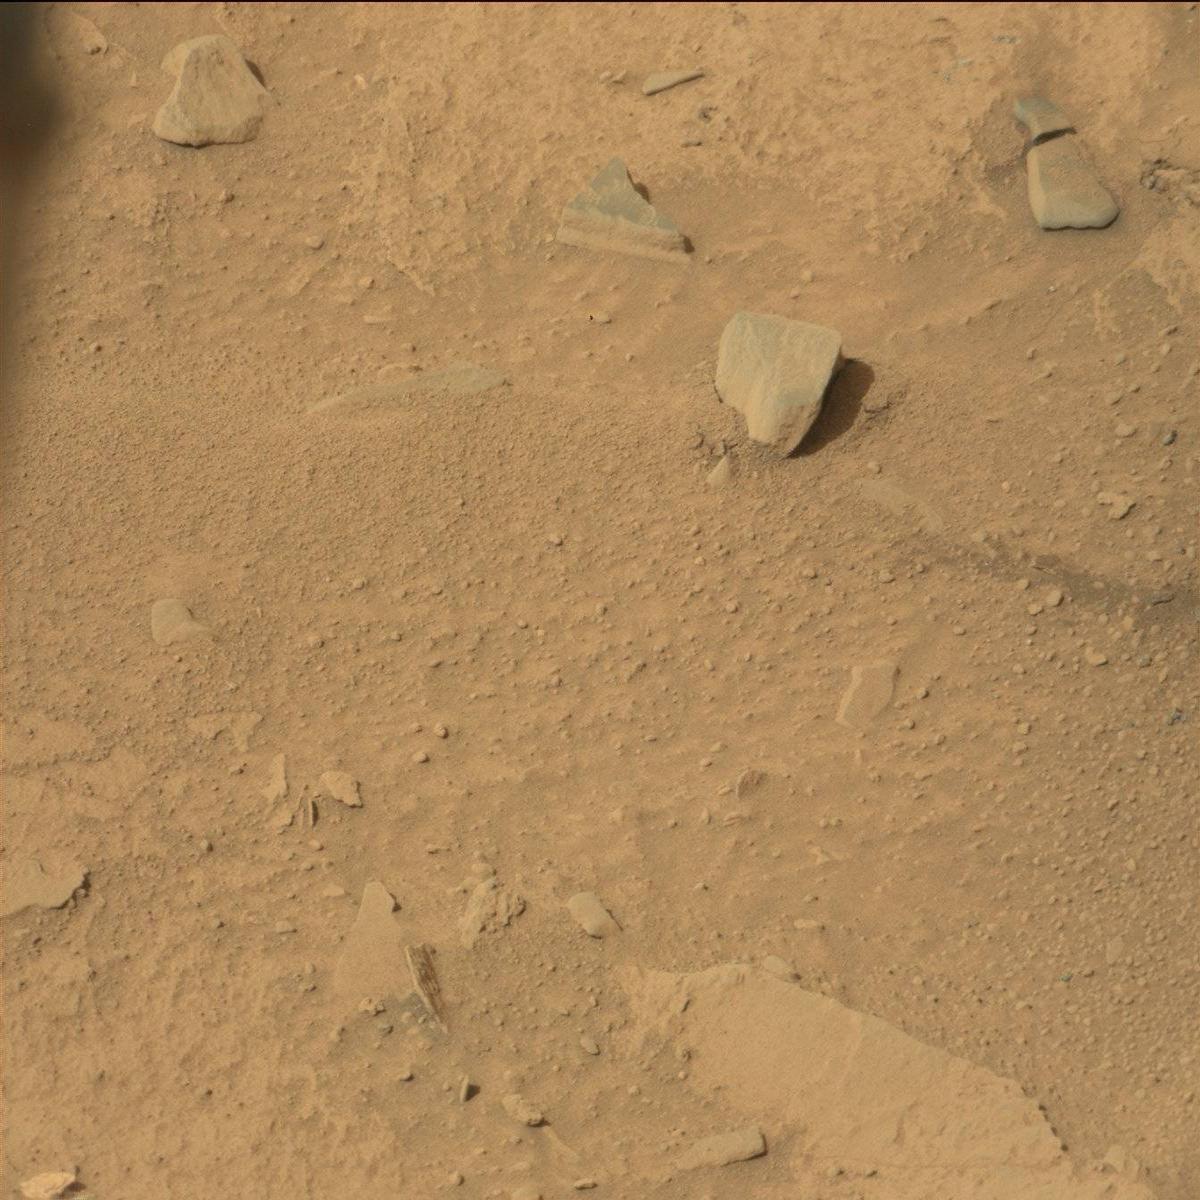
Terrain classes present: Bedrock, Rock, Sand / Soil